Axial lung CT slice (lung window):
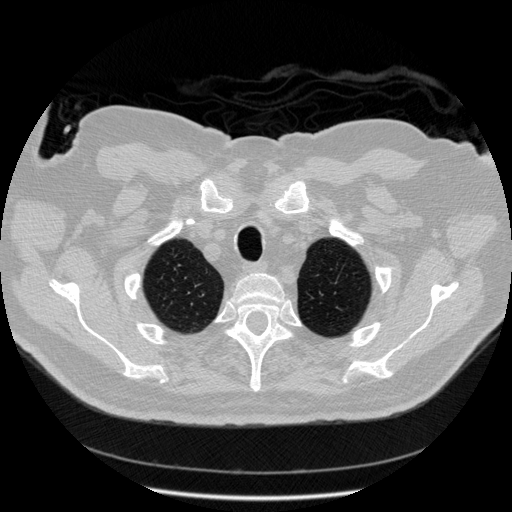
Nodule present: no